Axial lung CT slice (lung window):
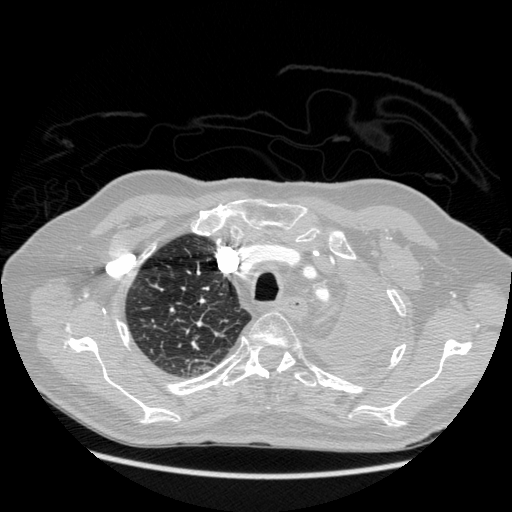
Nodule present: no